Question: I am using DataTables and Jeditbale. Everything seems to work well, however, for some reason when I double-click any field within the table, it contains HTML. I have inserted the visual herein. I have not tried anything to fix this problem as I cannot even understand how this would occur. I have googled the problem but most people who report a similar problem just report extra blank spaces; not full html in fields. How can I fix this? If additional code required, can add in due course.
Here is my table code:
'''
<!-- start table listing -->
<table id="myTable" class="stripe hover cell-border row-border">
<thead>
<tr>
<th id="country_id">Country ID</th>
<th id="country">Country Name</th>
<th id="country_import">Import Commnents</th>
<th id="country_export">Export Comments</th>
<th id="country_date_created">Created</th>
<th id="country_date_updated">Updated</th>
<th id="">Updated by</th>
<th id="country_enabled">Enabled?</th>
<th id="">Actions</th>
</tr>
</thead>
<tbody>
<?php
foreach ($query as $row ) {
?>
<tr <?php echo 'id="'.$row->country_id.'"'; ?> >
<td>
<?php echo $row->country_id; ?>
</td>
<td>
<a class='table-action-deletelink' href='/admin/country_view/<?php echo ''.$row->country_id.''; ?> '><?php echo $row->country; ?></a>
</td>
<td>
<?php echo $row->country_import_comments; ?>
</td>
<td>
<?php echo $row->country_export_comments; ?>
</td>
<td>
<?php echo $row->country_date_created; ?>
</td>
<td>
<?php echo $row->country_date_last_updated; ?>
</td>
<td>
<?php echo $row->country_updated_by; ?>
</td>
<td> <?php
if ($row->country_enabled == 1) {
echo '<span class="glyphicon glyphicon-ok" aria-hidden="true" ></span>';
} else {
echo '<span class="glyphicon glyphicon-remove" aria-hidden="true" ></span>';
} ?>
</td>
<td>
<!-- main container -->
<div class="dropdown">
<button class="btn btn-default dropdown-toggle" type="button" id="dropdownMenu1" data-toggle="dropdown" aria-expanded="true">
Dropdown
<span class="caret"></span>
</button>
<ul class="dropdown-menu" role="menu" aria-labelledby="dropdownMenu1">
<li role="presentation"><a role="menuitem" tabindex="-1" href="/admin/country_view/<?php echo ''.$row->country_id.''; ?>">View</a></li>
<li role="presentation"><a role="menuitem" tabindex="-1" href="#">Edit</a></li>
<li role="presentation"><a role="menuitem" tabindex="-1" href="#">Deactivate</a></li>
<li role="presentation"><a role="menuitem" tabindex="-1" href="/admin/country_delete/<?php echo ''.$row->country_id.''; ?> ">Delete</a></li>
</ul>
</div>
</td>
</form>
</tr>
<?php } ?>
</tbody>
</table>
</div>
</div>
</div>
'''
Here is my javascript that implements the table:
'''
$(document).ready(function() {
//sDeleteURL: "/Home/DeleteData.php"
$('#myTable').dataTable().makeEditable( {
// some basic config
'bProcessing': true,
'bServerSide': true,
'sAjaxSource': "admin/json_get_countries",
stateSave: true,
"scrollCollapse": true,
"language": {
"lengthMenu": "Display _MENU_ records per page",
"zeroRecords": "Nothing found - sorry",
"info": "Showing page _PAGE_ of _PAGES_",
"infoEmpty": "No records available",
"infoFiltered": "(filtered from _MAX_ total records)"
}
} );
} ); // end of on doc load
'''
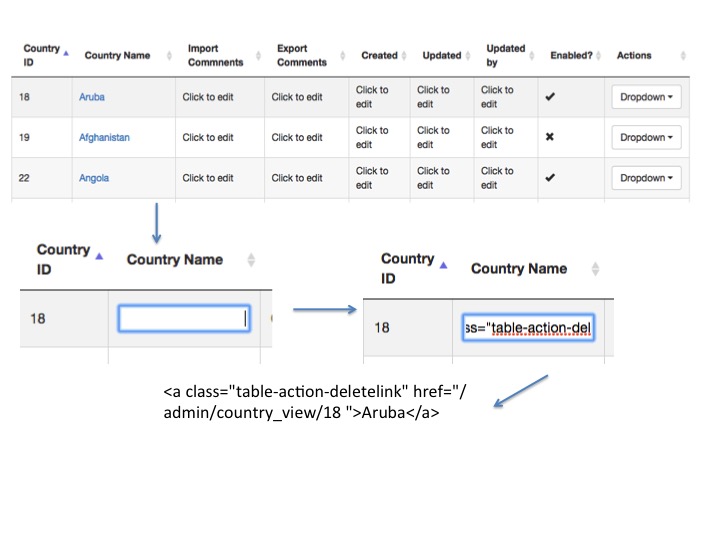
Answer: You're using <URL>.
According to <URL>, you need to use 'loadurl' parameter to load content in and 'sUpdateURL' to save modified value.
See <URL> on how 'Engine version' field is being edited and saved by using URLs specified in 'loadurl' and 'sUpdateURL' parameters.
You can make certain columns read-only and not-editable by defining 'aoColumns' option and specifying 'null' for corresponding column. 'aoColumns' is an array holding options for all columns in sequential order, length of this array must be equal to the number of columns in the original HTML table.
Example:
'''
$(document).ready( function () {
$('#example').dataTable().makeEditable({
sUpdateURL: "UpdateData.php",
"aoColumns": [
null,
{
},
{
indicator: 'Saving platforms...',
tooltip: 'Click to edit platforms',
type: 'textarea',
submit:'Save changes',
fnOnCellUpdated: function(sStatus, sValue, settings){
alert("(Cell Callback): Cell is updated with value " + sValue);
}
},
{
//indicator: 'Saving Engine Version...',
tooltip: 'Click to select engine version',
loadtext: 'loading...',
type: 'select',
onblur: 'cancel',
submit: 'Ok',
loadurl: 'EngineVersionList.php',
loadtype: 'GET',
sUpdateURL: "CustomUpdateEngineVersion.php"
},
{
indicator: 'Saving CSS Grade...',
tooltip: 'Click to select CSS Grade',
loadtext: 'loading...',
type: 'select',
onblur: 'submit',
data: "{'':'Please select...', 'A':'A','B':'B','C':'C'}",
sUpdateURL: function(value, settings){
alert("Custom function for posting results");
return value;
}
}
]
});
})
'''
See <URL>. However this answer targets Jeditable only and not jQuery DataTables Editable plugin, so the code shown there doesn't apply, just the explanation.